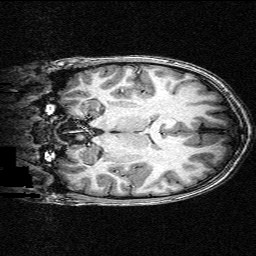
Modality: T1w
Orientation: coronal
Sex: male
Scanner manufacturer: siemens
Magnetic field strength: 3 T
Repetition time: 2.3 s
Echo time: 0.00336 s